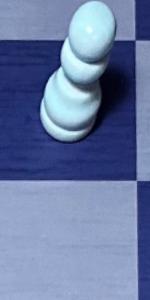
Label: Empty